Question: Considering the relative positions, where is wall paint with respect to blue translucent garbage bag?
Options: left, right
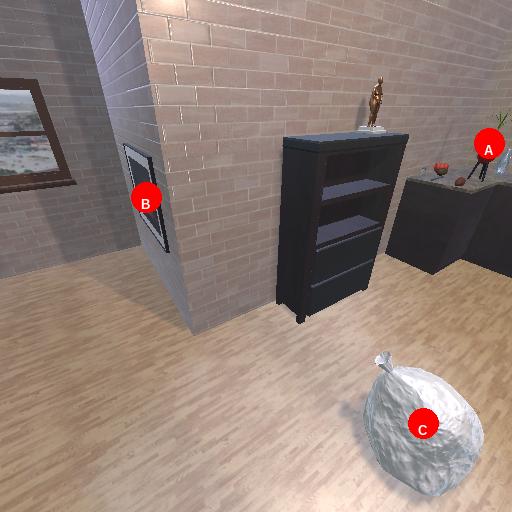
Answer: left